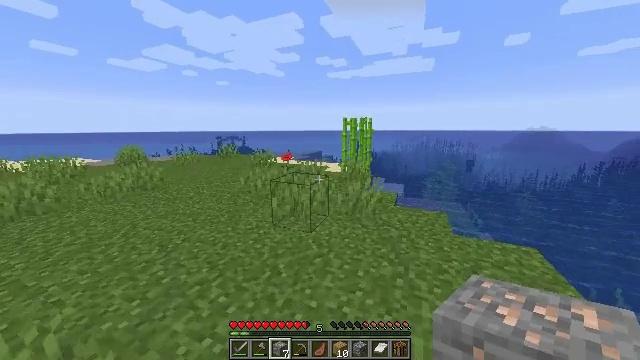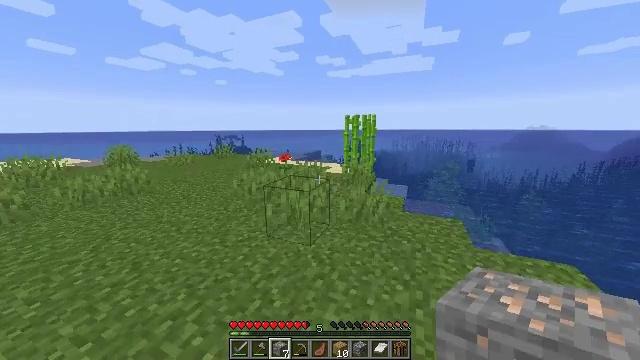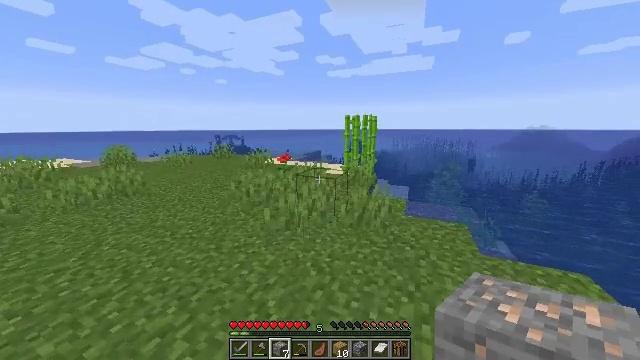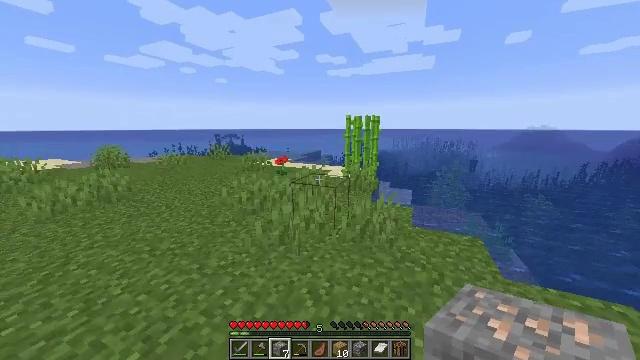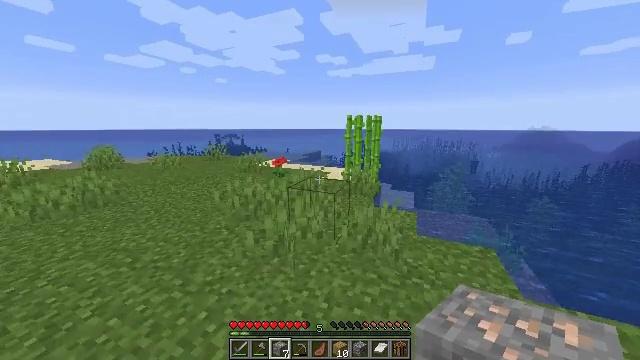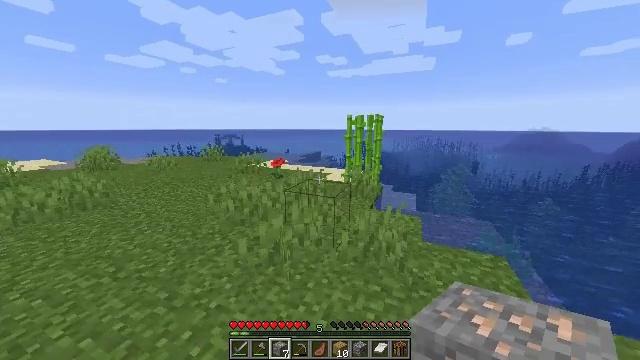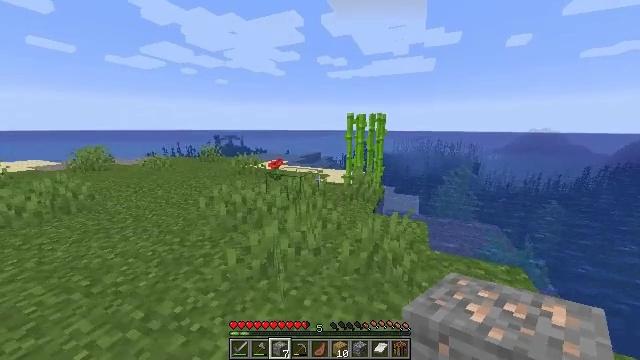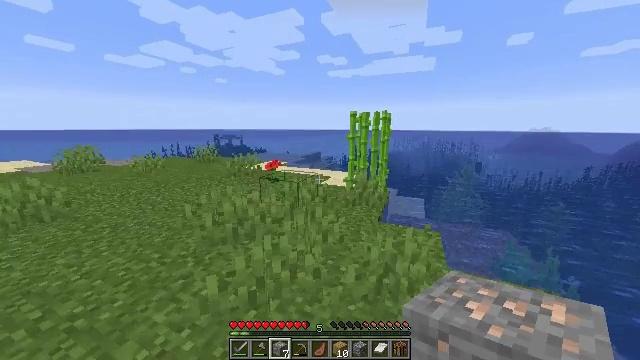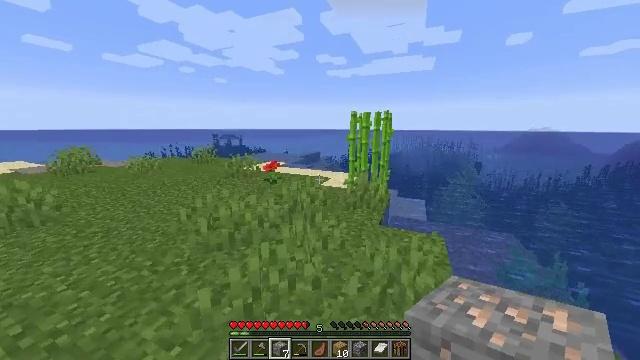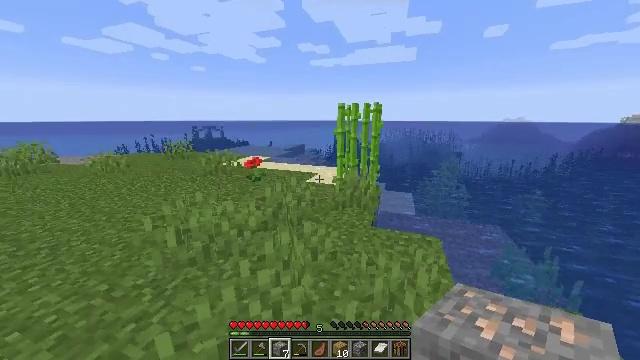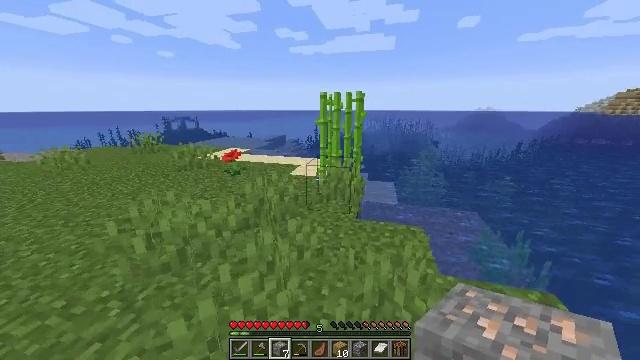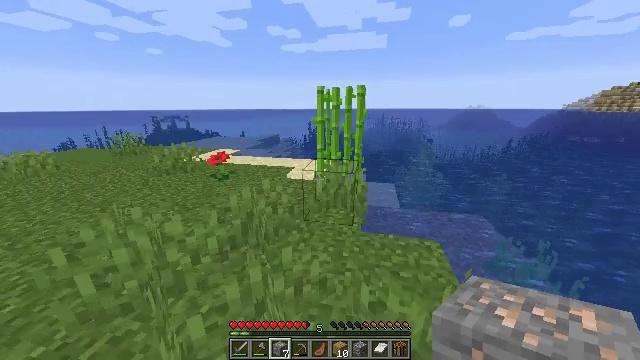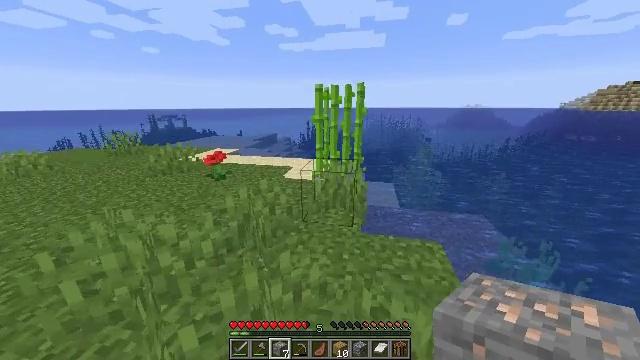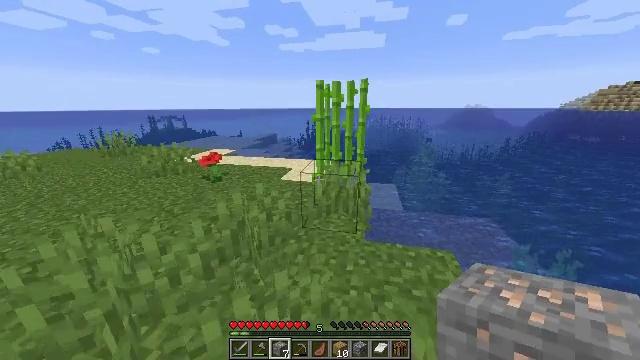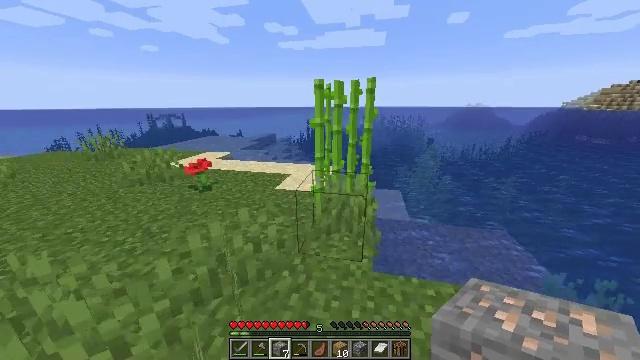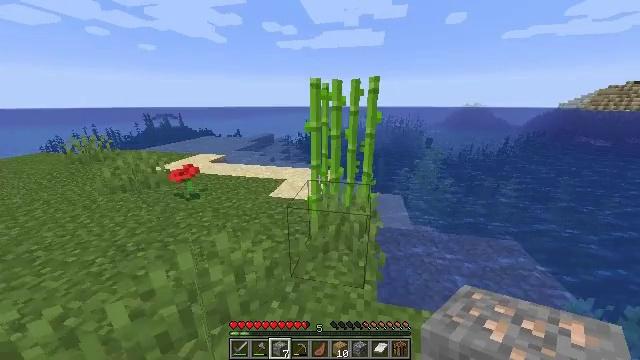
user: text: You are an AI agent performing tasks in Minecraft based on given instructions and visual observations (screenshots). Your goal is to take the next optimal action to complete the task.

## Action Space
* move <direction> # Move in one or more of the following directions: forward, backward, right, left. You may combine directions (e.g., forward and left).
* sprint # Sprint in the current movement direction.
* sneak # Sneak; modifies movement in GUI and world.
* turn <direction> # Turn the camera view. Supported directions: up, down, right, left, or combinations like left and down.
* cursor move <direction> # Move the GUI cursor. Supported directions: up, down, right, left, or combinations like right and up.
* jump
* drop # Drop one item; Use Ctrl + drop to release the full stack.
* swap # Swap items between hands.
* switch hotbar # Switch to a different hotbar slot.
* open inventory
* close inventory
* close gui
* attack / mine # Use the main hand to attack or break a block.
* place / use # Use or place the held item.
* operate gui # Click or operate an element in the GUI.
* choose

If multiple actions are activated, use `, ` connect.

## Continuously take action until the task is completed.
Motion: motion action
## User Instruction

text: Break the sugar cane.
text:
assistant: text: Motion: move forward, sprint
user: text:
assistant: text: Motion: move forward, sprint
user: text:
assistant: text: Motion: move forward, sprint
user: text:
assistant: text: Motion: move forward, sprint
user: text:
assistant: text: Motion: move forward, sprint
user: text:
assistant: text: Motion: move forward, sprint
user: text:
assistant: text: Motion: move forward, sprint
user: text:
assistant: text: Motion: move forward, sprint
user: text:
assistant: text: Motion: move forward, sprint, turn right and down
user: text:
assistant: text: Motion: move forward, sprint, turn right and down
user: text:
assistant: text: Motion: move forward, sprint, turn right
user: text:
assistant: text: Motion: move forward, sprint
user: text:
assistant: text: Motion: move forward, sprint
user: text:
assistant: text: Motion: move forward, sprint
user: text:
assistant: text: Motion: move forward, sprint
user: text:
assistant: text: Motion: move forward, sprint, turn right
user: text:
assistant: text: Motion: move forward, sprint
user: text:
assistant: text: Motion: move forward, sprint
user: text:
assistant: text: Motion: move forward, sprint, turn right
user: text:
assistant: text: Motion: move forward, sprint
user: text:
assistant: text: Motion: sprint, turn right
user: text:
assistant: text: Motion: no_op
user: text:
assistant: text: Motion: no_op
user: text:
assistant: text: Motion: no_op
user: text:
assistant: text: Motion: no_op
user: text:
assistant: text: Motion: no_op
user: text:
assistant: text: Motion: no_op
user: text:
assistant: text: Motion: no_op
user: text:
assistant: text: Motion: no_op
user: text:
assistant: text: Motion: no_op